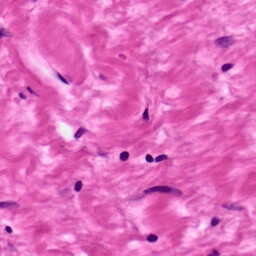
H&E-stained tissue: Ovarian